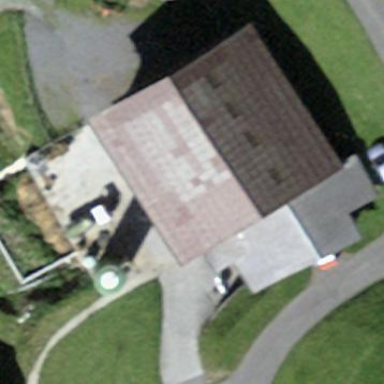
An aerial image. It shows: Farm auxiliary building.